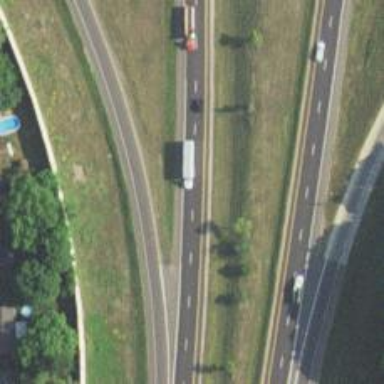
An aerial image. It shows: View of motorway.